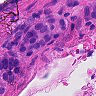
Metastatic tissue present: yes